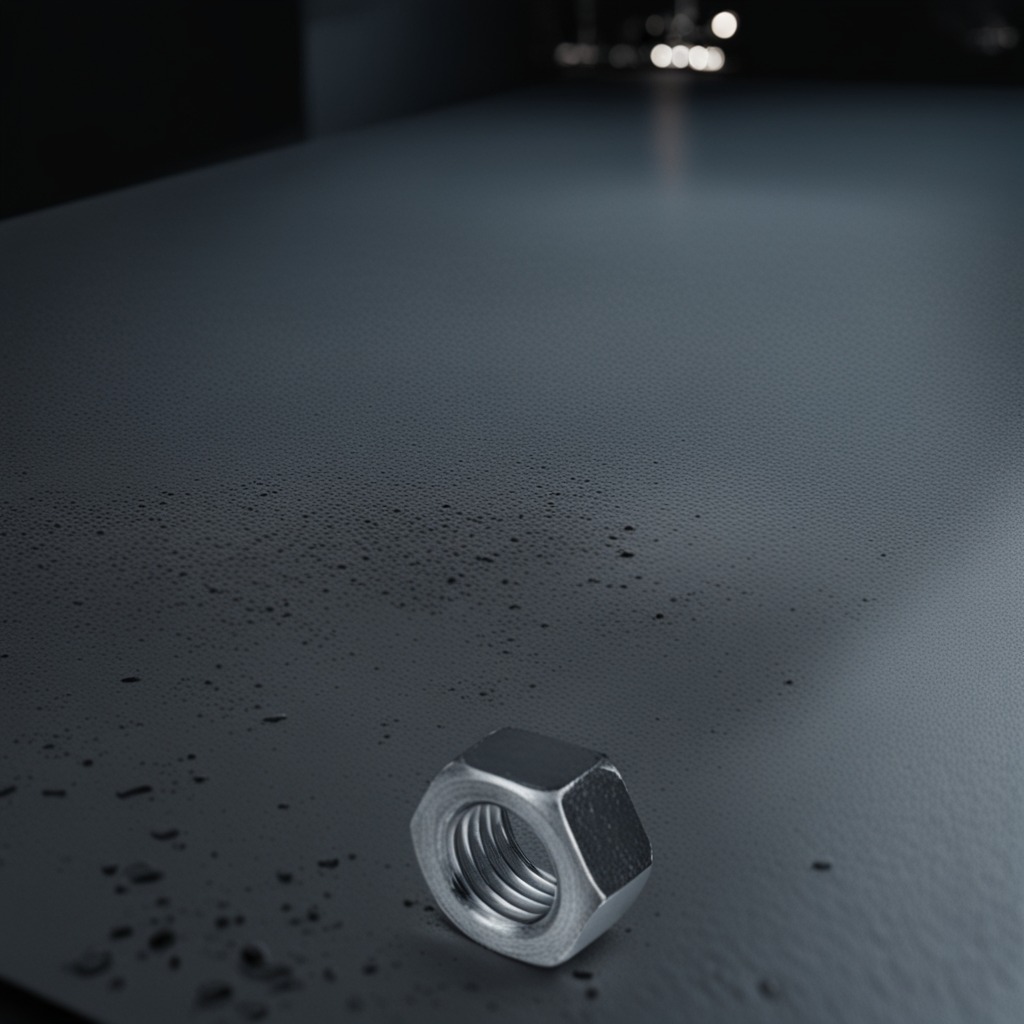
A metal nut lies on the clean granite table inside a workshop at night.